【题型】解答题　【知识点】平面几何　【难度】easy
如图，在 $\triangle ABC$ 中，点D在AB边上，，连接 $CD$，过点 $B$ 作 $BE \perp CD$ 交 $CD$ 的延长线于点 $E$，连接 $AE$，过点 $A$ 作 $AF \perp AE$ 交 $CD$ 于点 $F$。试说明 $AF = AE$ 的理由。

解：因为 $\angle DBE + \angle BEC + \angle EDB = 180^\circ$（\_\_\_）。

同理：$\angle DCA + \angle BAC + \angle ADC = 180^\circ$。

因为 $BE \perp CD$，

所以 $\angle BEC = 90^\circ$。

又因为 $\angle BAC = 90^\circ$，

所以 $\angle BEC = \angle BAC$。

因为 $\angle EDB = \angle ADC$（\_\_\_），

所以 $\angle \_\_\_ = \angle \_\_\_$。

（完成以上说理过程）
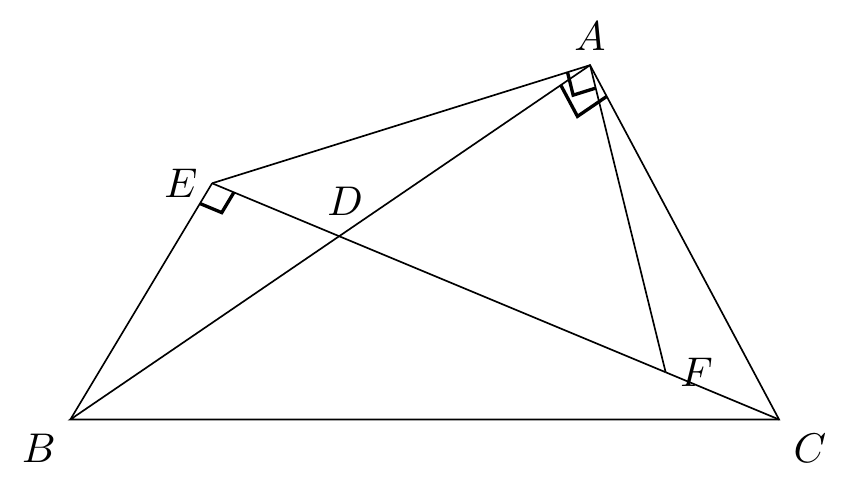
【解答】
解：$\because \angle DBE + \angle BEC + \angle EDB = 180^\circ$（三角形内角和定理）。

同理：$\angle DCA + \angle BAC + \angle ADC = 180^\circ$。

$\because BE \perp CD$，

$\therefore \angle BEC = 90^\circ$。

又$\because \angle BAC = 90^\circ$，

$\therefore \angle BEC = \angle BAC$。

$\because \angle EDB = \angle ADC$（对顶角相等），

$\therefore \angle DBE = \angle DCA$。

$\because AF \perp AE$，

$\therefore \angle EAF = 90^\circ$，

又$\because \angle BAC = 90^\circ$，

$\therefore \angle EAF = \angle BAC$，

$\therefore \angle EAF - \angle BAF = \angle BAC - \angle BAF$，

即$\angle EAB = \angle FAC$，

在 $\triangle AEB$ 和 $\triangle AFC$ 中

$\begin{cases}
\angle DBE = \angle DCA \\
AB = AC \\
\angle EAB = \angle FAC
\end{cases}$

$\therefore \triangle AEB \cong \triangle AFC \ (\text{ASA})$，

$\therefore AE = AF$。